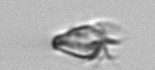
Label: Paratontonia_gracillima